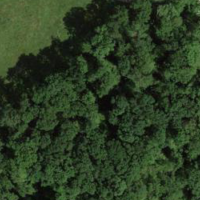
EUNIS habitat code: 41
Species observed at this site:
Picus viridis